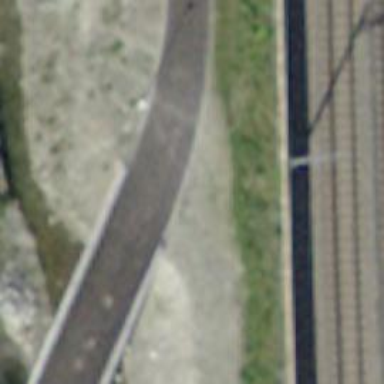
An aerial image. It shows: Cycleway bridge with asphalt surface.